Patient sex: M
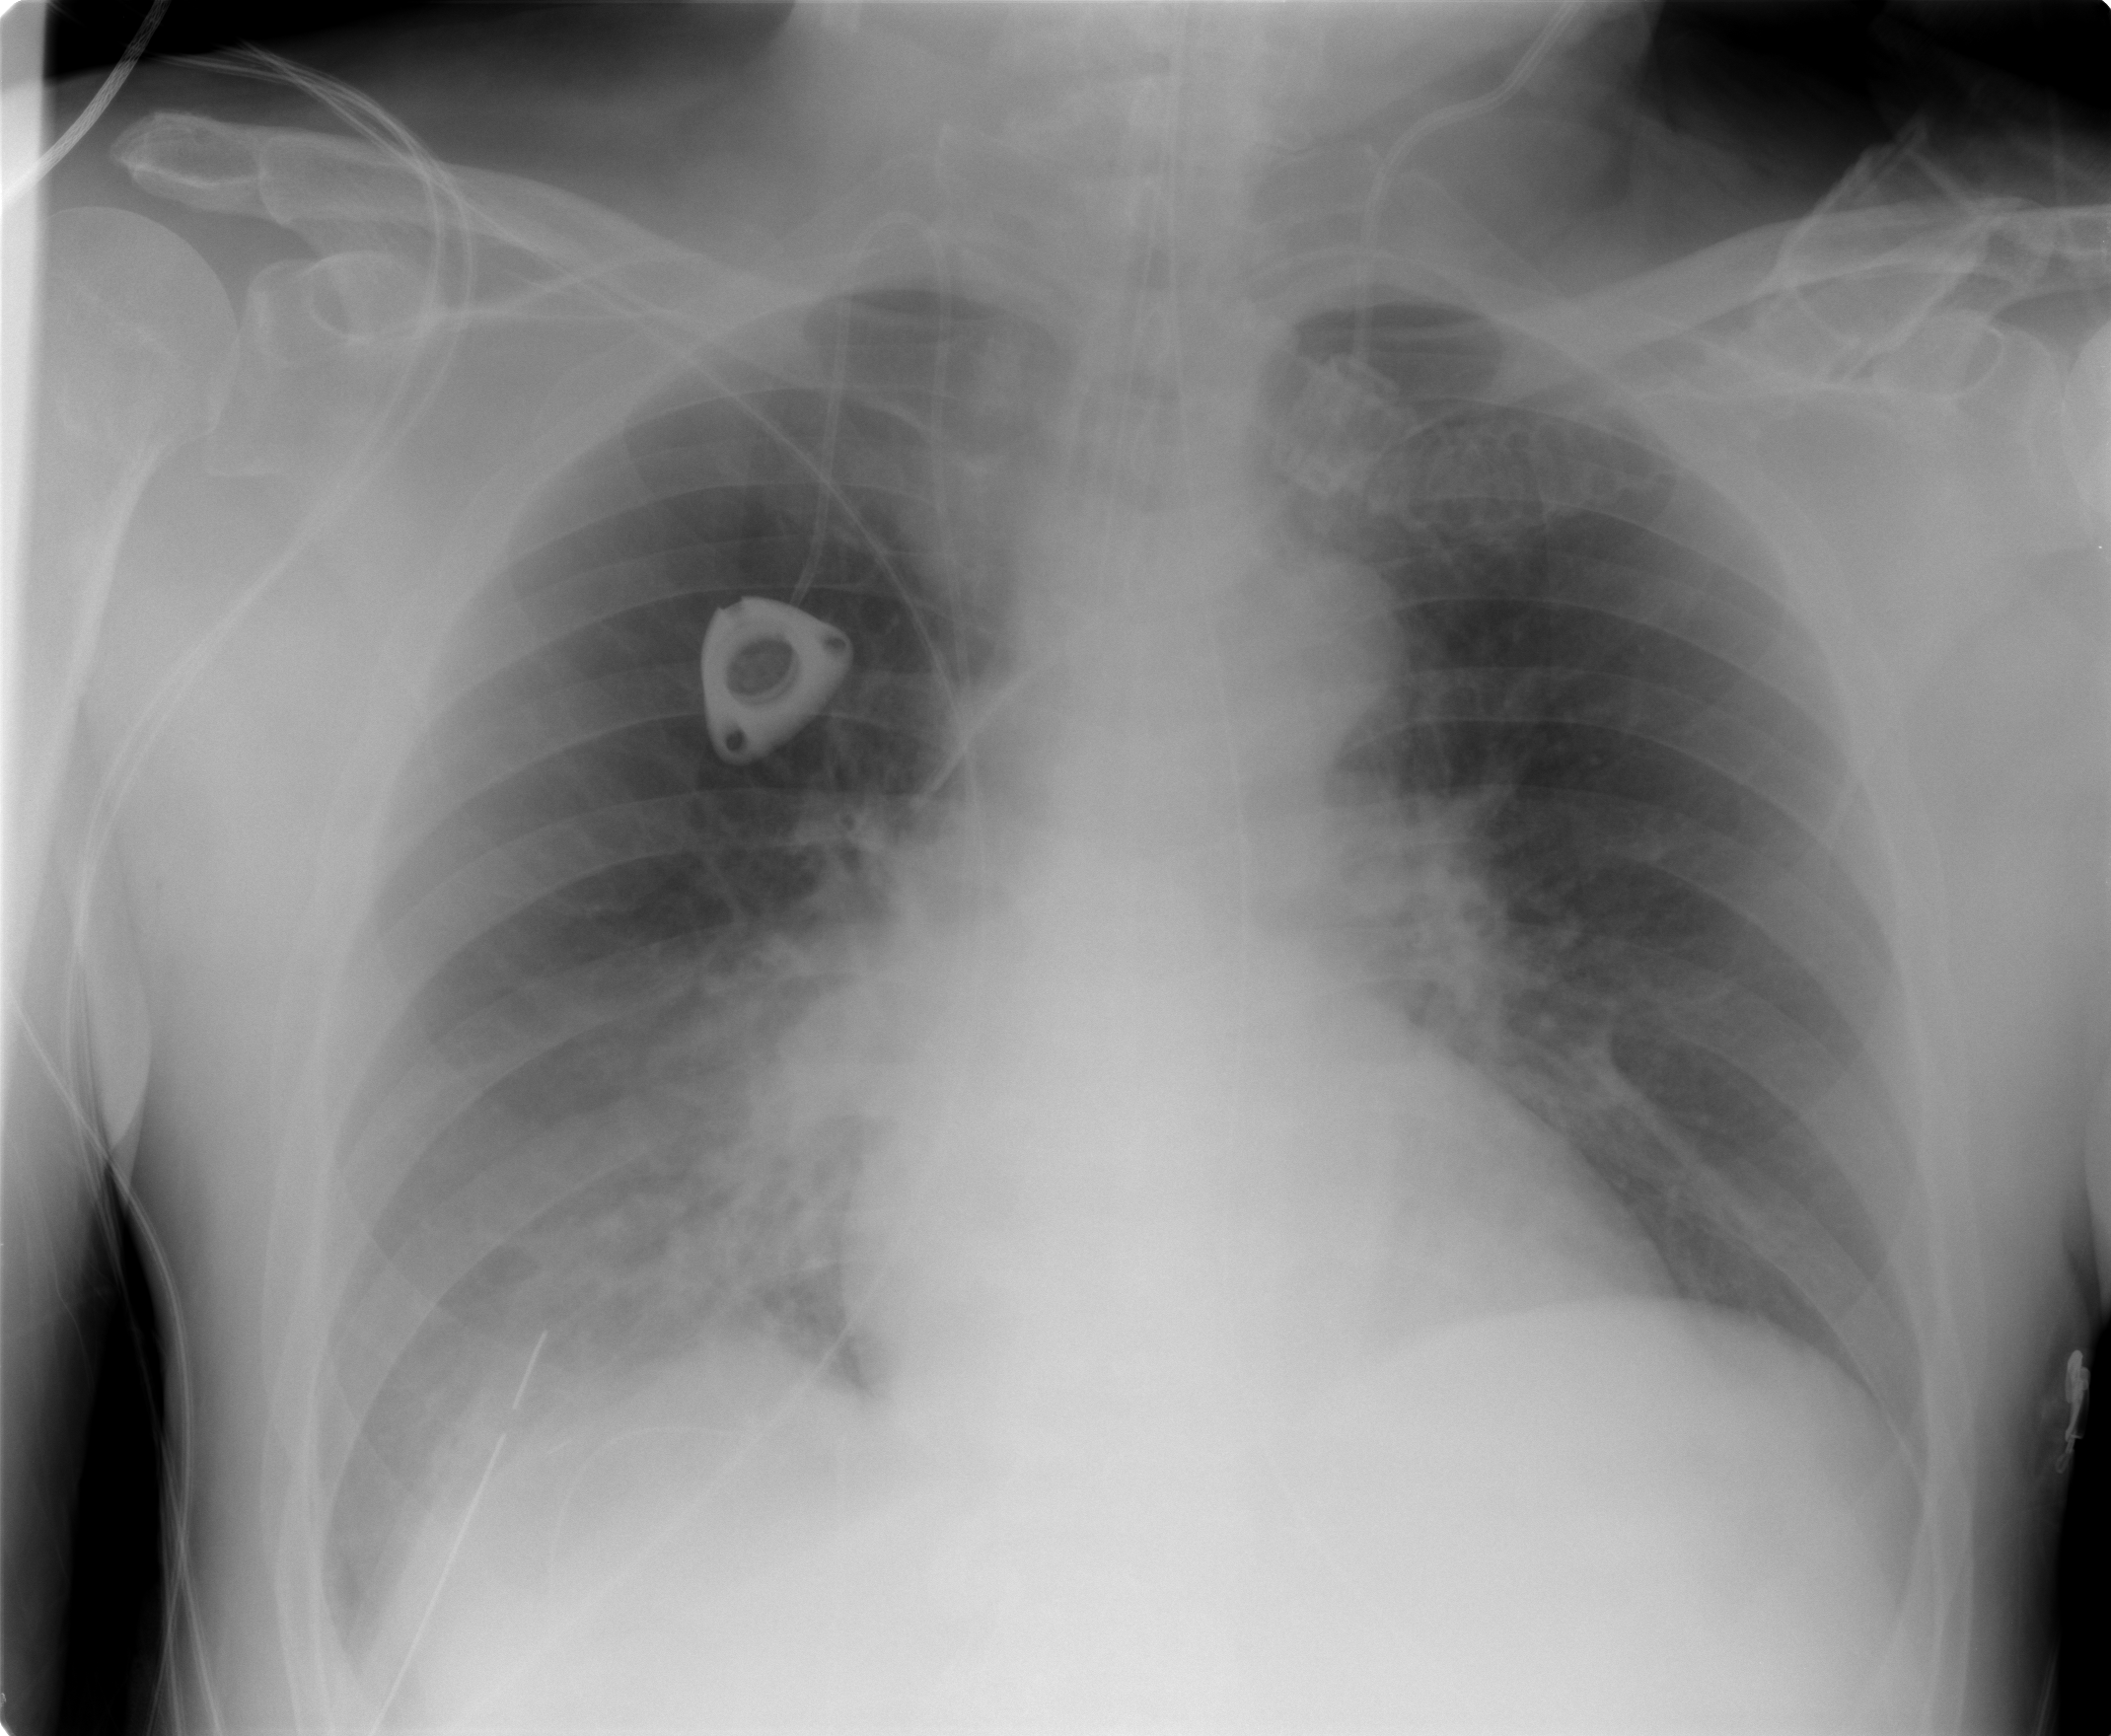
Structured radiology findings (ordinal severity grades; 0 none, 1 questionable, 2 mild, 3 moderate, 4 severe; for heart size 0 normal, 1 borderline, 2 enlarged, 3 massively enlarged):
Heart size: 0
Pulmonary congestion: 2
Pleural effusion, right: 2
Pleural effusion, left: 0
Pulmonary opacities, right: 2
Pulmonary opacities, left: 0
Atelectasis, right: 2
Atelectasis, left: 0